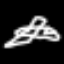
Label: airplane